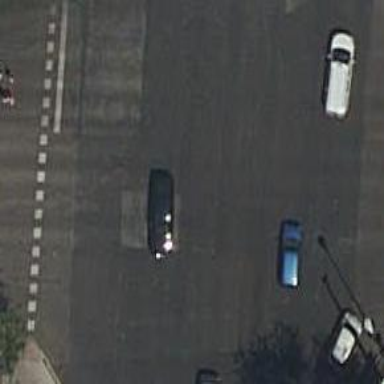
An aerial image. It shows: Road with traffic signals.